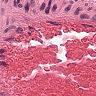
Metastatic tissue present: no